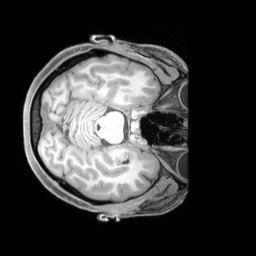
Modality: T1w
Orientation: axial
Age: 28
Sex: female
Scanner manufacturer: siemens
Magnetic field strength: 3 T
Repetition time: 1.97 s
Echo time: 0.00206 s